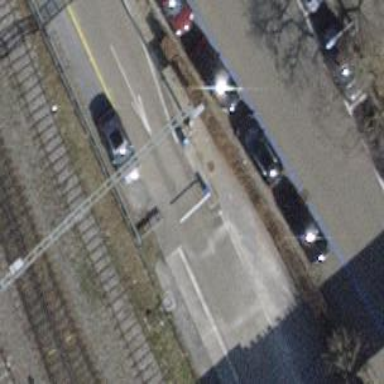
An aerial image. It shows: Lift gate barrier.